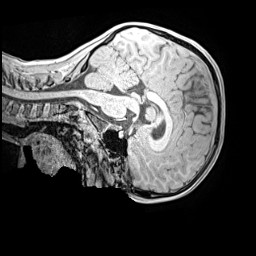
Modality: MP2RAGE
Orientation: sagittal
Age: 9
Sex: male
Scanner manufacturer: siemens
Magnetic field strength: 3 T
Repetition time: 4 s
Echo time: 0.00299 s